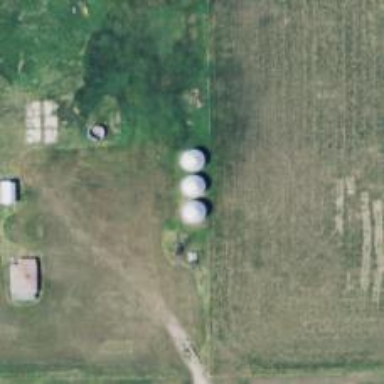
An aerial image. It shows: Silo.